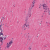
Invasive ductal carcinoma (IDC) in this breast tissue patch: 0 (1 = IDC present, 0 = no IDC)